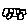
Label: car